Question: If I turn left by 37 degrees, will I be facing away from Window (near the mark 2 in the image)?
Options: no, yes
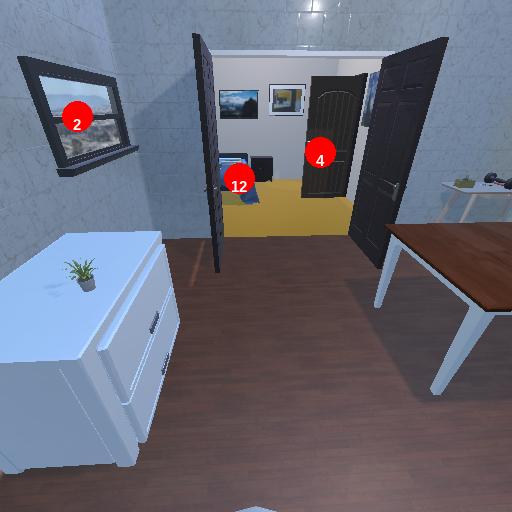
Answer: no